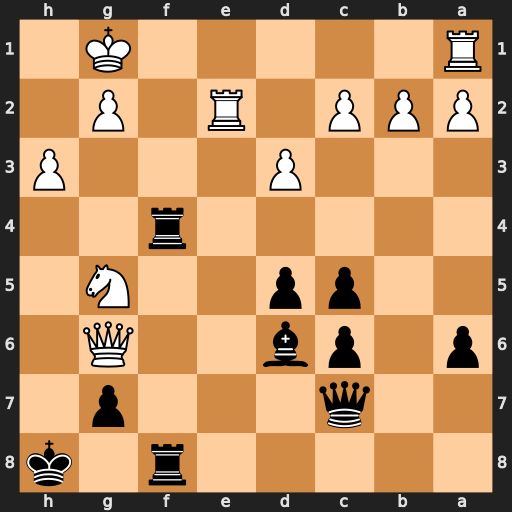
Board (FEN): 5r1k/2q3p1/p1pb2Q1/2pp2N1/5r2/3P3P/PPP1R1P1/R5K1
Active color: b
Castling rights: -
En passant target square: -
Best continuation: Rf1+ Rxf1 Bh2+ Kh1 Rxf1#